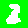
Digit: 2